Field crop: maize
Growth stage: 2
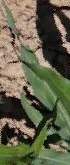
Species: maize